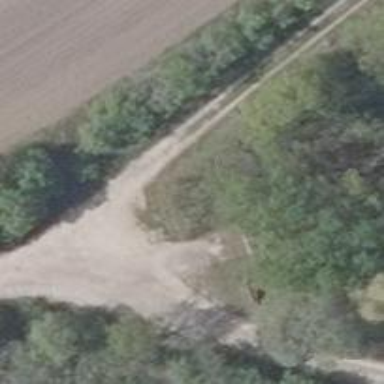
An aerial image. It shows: Emergency access point on the road.